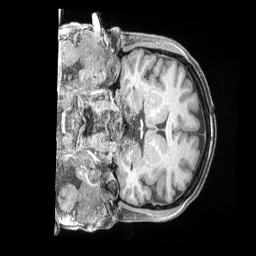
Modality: T1w
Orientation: coronal
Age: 38
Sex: female
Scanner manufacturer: siemens
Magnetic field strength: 3 T
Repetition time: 2 s
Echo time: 0.00211 s